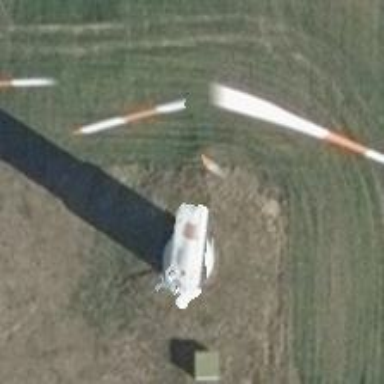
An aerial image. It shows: Wind turbine power generator.